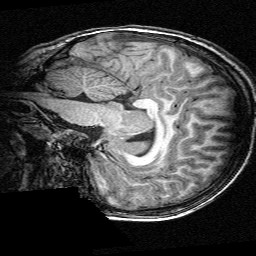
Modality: T1w
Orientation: sagittal
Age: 12
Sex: male
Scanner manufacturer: siemens
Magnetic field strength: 3 T
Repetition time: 2.3 s
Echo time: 0.00336 s